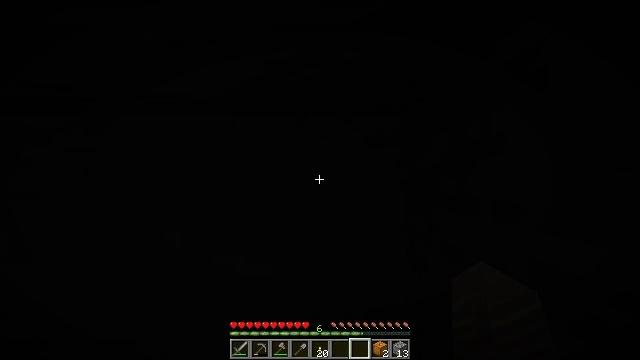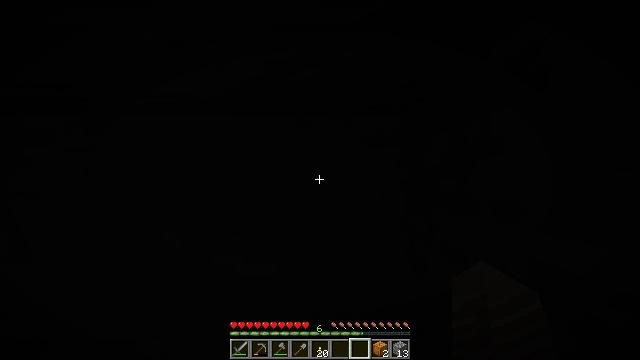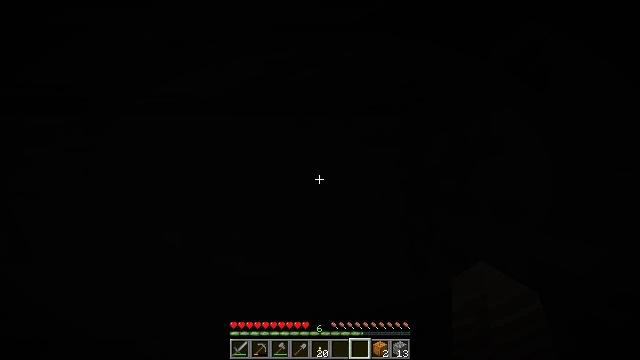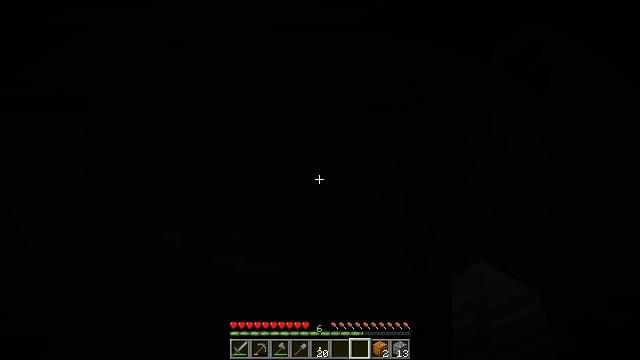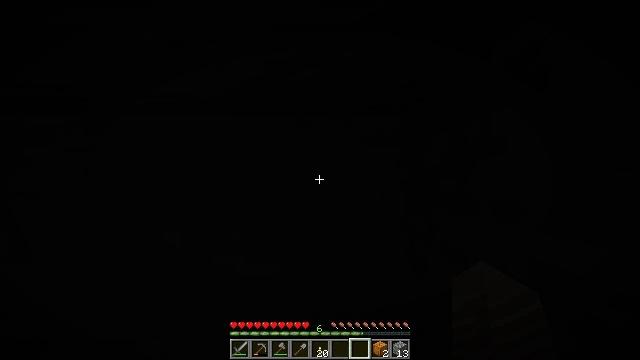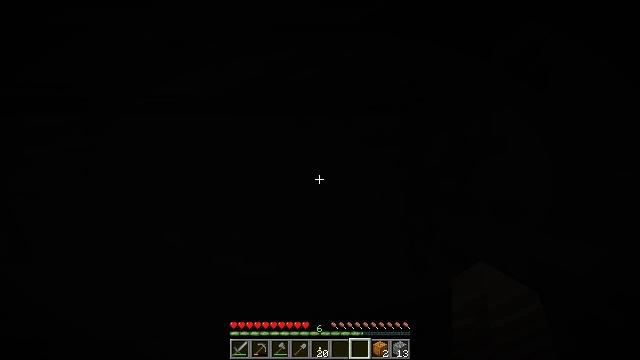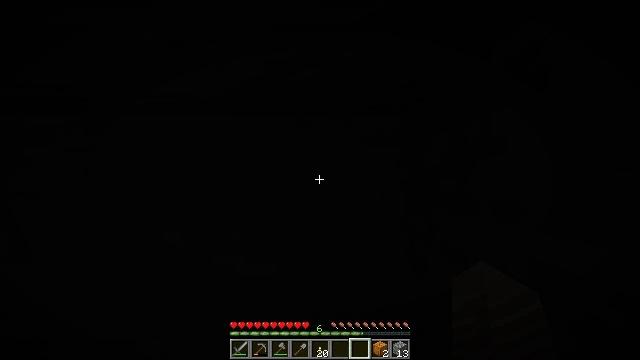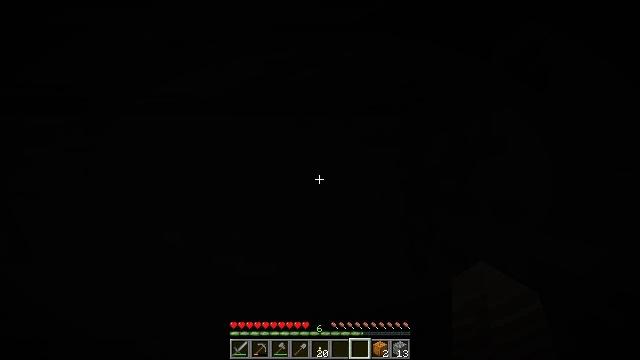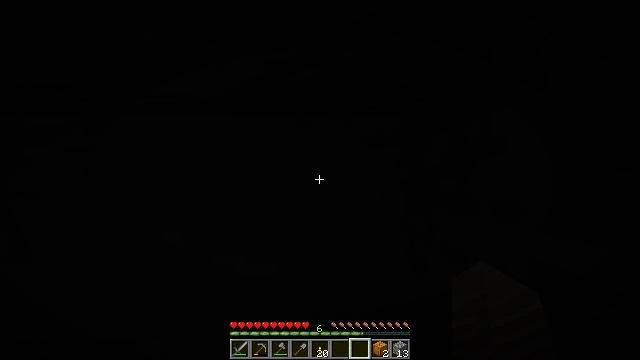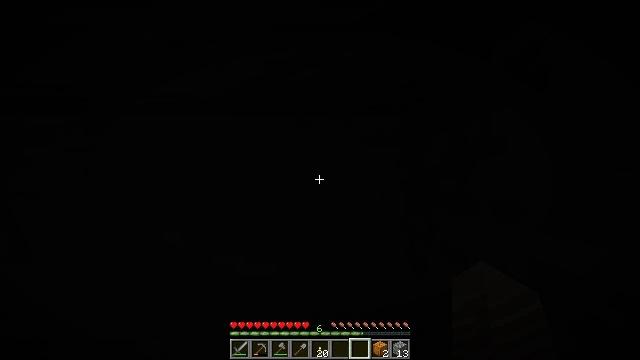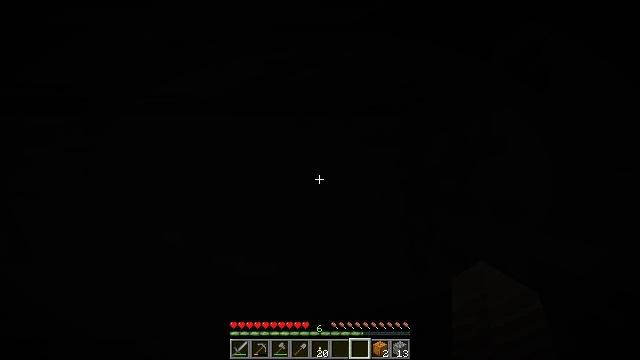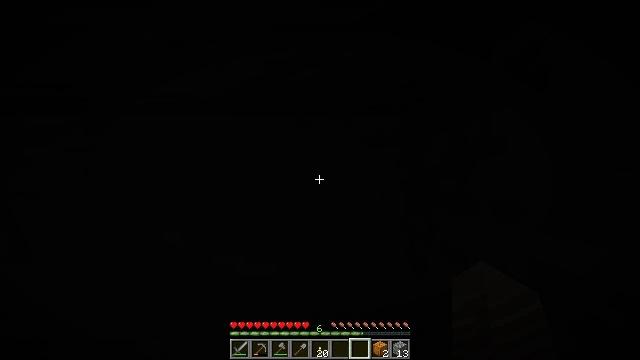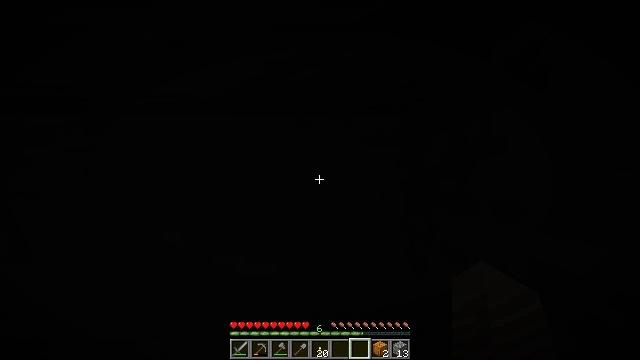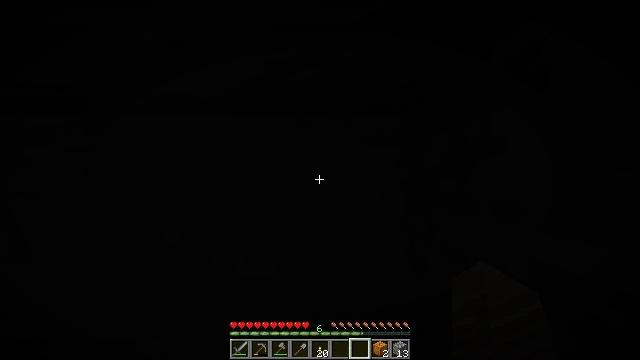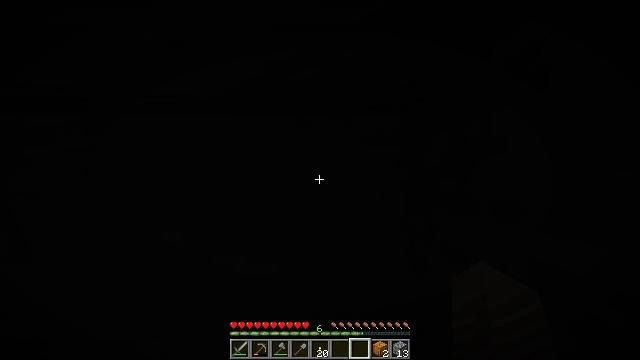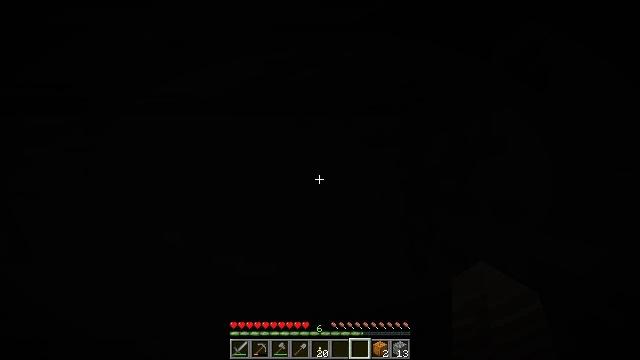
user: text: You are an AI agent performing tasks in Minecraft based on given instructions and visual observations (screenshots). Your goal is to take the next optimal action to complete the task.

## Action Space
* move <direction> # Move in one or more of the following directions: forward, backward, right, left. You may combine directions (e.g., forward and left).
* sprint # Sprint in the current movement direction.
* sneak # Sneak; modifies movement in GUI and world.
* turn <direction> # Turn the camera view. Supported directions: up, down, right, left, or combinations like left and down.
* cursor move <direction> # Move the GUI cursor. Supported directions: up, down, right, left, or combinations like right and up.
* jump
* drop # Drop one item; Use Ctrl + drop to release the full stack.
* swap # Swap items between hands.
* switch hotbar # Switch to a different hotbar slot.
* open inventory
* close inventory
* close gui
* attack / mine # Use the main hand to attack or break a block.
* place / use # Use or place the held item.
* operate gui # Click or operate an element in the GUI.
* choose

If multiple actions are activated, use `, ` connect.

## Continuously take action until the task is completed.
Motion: motion action
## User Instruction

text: Pick up the red bed for relocation.
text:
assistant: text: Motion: no_op
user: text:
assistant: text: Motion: no_op
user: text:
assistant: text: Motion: no_op
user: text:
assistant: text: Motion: no_op
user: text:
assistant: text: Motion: no_op
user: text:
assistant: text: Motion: no_op
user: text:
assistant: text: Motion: no_op
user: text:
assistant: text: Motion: no_op
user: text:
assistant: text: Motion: no_op
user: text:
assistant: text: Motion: no_op
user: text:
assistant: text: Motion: no_op
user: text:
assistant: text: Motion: no_op
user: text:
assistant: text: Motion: no_op
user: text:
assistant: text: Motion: no_op
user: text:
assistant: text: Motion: no_op
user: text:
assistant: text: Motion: no_op
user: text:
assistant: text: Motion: no_op
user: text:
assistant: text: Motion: no_op
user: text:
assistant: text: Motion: no_op
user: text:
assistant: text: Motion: no_op
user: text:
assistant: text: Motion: no_op
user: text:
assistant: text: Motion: no_op
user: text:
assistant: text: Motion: no_op
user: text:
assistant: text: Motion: no_op
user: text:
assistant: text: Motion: no_op
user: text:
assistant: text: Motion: no_op
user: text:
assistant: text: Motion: no_op
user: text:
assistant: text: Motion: no_op
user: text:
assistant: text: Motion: no_op
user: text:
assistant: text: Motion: no_op